Interaction volume radius: 5 \u00c5
Interaction volume height: 20 \u00c5
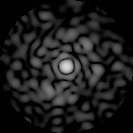
Disorder parameter: 0.7738